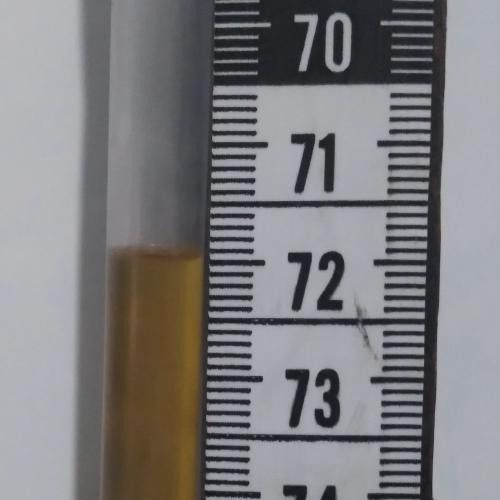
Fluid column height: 72.0 cm